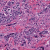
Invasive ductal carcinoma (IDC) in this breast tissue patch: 1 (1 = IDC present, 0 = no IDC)